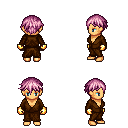
a pixel art fantasy rpg character, female body template, human, tanned skin, brown robe, gold greaves, pink short bangs hairstyle, gold gloves, four views (front, back, left, right), 2x2 character sprite sheet, small pixel art, hard edges, no anti-aliasing